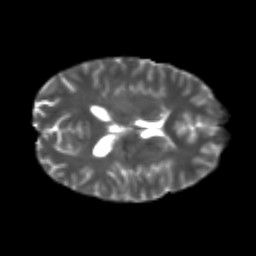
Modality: T2w
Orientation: axial
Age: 21
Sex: male
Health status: healthy
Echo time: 0.074 s